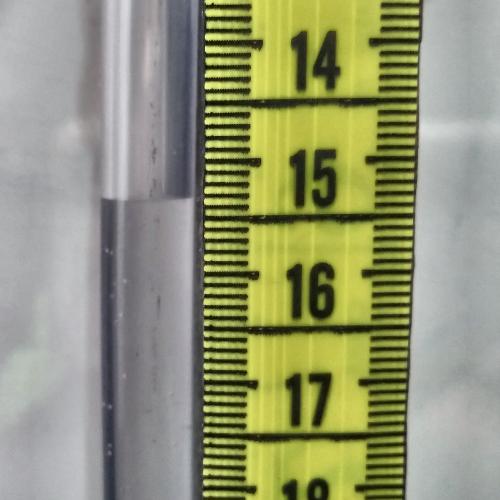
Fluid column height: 15.3 cm